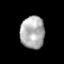
Tissue: lung
Cell type: T cells
Senescence score: 0.2415
Nuclear area (px): 766
Mean DAPI intensity: 174.606